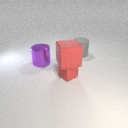
large purple metal cylinder to the left of small red rubber cube